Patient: sex M, age 67
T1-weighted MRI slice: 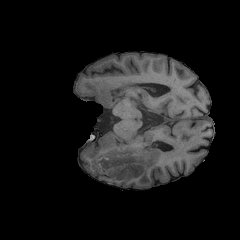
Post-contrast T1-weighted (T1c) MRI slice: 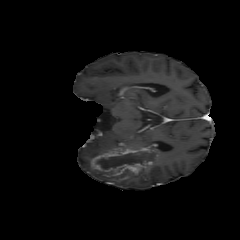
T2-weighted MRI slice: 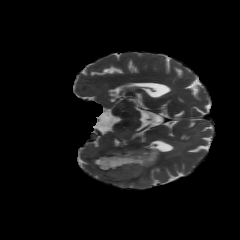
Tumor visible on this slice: yes
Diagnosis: Glioblastoma, IDH-wildtype
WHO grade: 4